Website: home-depot
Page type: cart
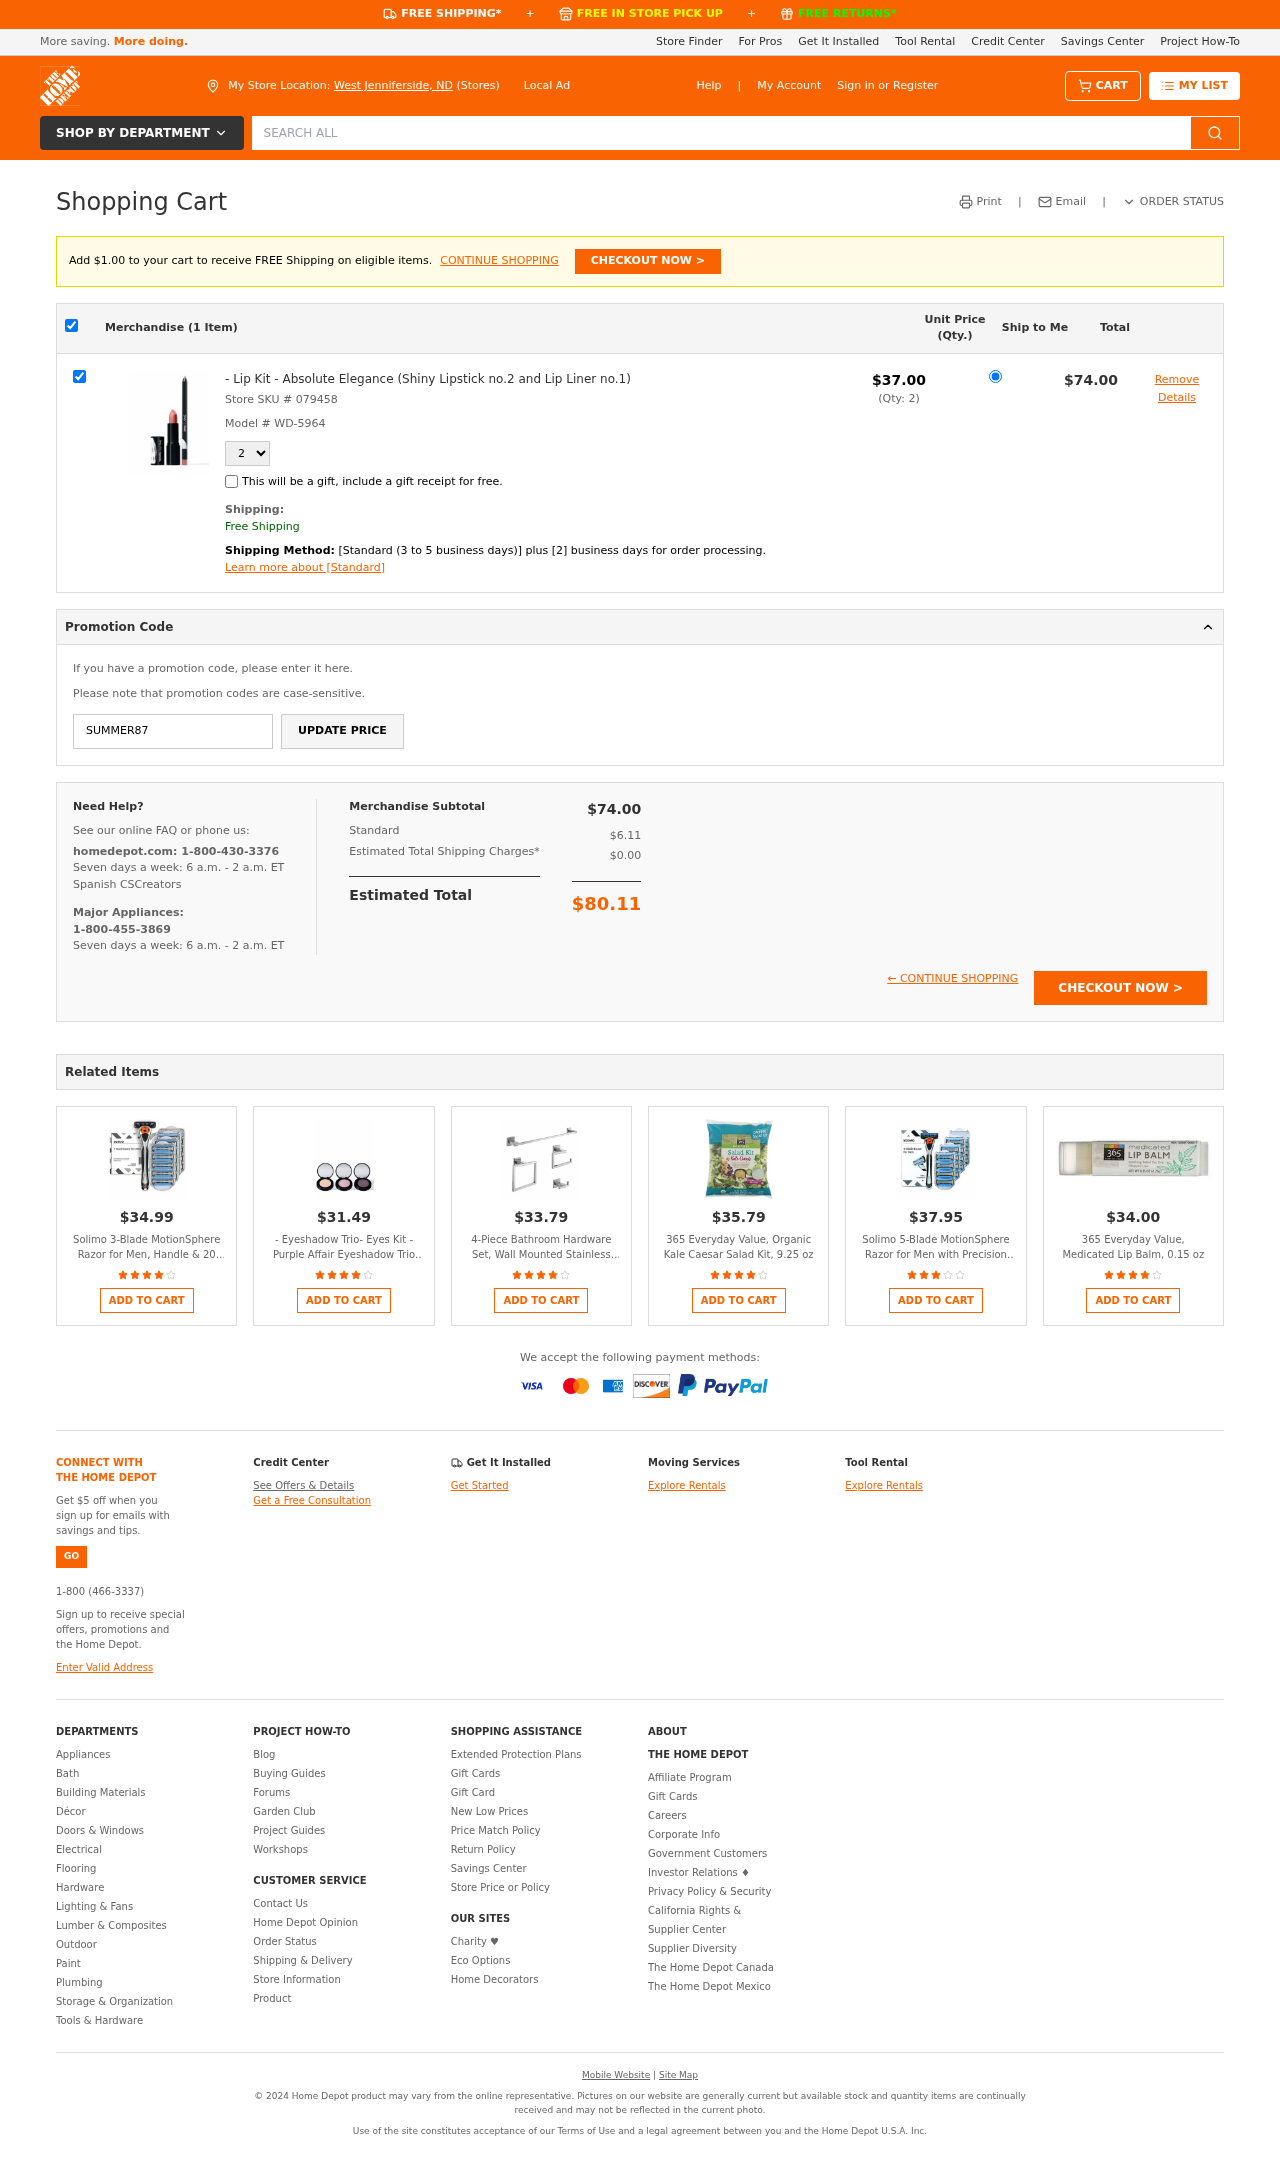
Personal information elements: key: PII_CITY_STATE
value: West Jenniferside, ND
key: PII_PROMO_CODE
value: SUMMER87
Product elements: key: PRODUCT1_NAME
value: - Lip Kit - Absolute Elegance (Shiny Lipstick no.2 and Lip Liner no.1)
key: PRODUCT1_PRICE
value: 37
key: PRODUCT1_QUANTITY
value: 2
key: PRODUCT2_NAME
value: Solimo 3-Blade MotionSphere Razor for Men, Handle & 20 Cartridges (Cartridges fit Solimo Razor Handl
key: PRODUCT2_PRICE
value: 34.99
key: PRODUCT2_RATING
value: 4.3
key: PRODUCT3_NAME
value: - Eyeshadow Trio- Eyes Kit - Purple Affair Eyeshadow Trio (no.7, no.8, no.9)
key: PRODUCT3_PRICE
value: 31.49
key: PRODUCT3_RATING
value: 4.4
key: PRODUCT4_NAME
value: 4-Piece Bathroom Hardware Set, Wall Mounted Stainless Steel Bathroom Accessory Brushed Nickel,Single
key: PRODUCT4_PRICE
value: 33.79
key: PRODUCT4_RATING
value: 4.2
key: PRODUCT5_NAME
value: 365 Everyday Value, Organic Kale Caesar Salad Kit, 9.25 oz
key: PRODUCT5_PRICE
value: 35.79
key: PRODUCT5_RATING
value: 3.9
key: PRODUCT6_NAME
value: Solimo 5-Blade MotionSphere Razor for Men with Precision Trimmer, Handle & 16 Cartridges (Cartridges
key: PRODUCT6_PRICE
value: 37.95
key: PRODUCT6_RATING
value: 3.4
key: PRODUCT7_NAME
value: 365 Everyday Value, Medicated Lip Balm, 0.15 oz
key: PRODUCT7_PRICE
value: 34
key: PRODUCT7_RATING
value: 4.1
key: PRODUCT1_SKU
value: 079458
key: PRODUCT1_MODEL
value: WD-5964
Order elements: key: AMOUNT_TO_FREE_SHIPPING
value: $1.00
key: ORDER_NUM_ITEMS
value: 1
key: ORDER_SUBTOTAL
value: $74.00
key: ORDER_TAX
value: $6.11
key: ORDER_SHIPPING_COST
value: $0.00
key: ORDER_TOTAL
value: $80.11
Search elements: key: HEADER_SEARCH
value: SEARCH ALL